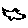
Label: bird